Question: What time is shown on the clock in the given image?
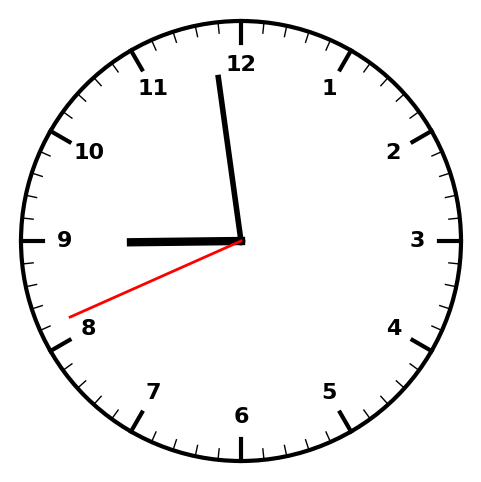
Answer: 08:58:41